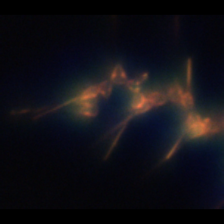
Taxon: Asterionellopsis
Group: Diatoms